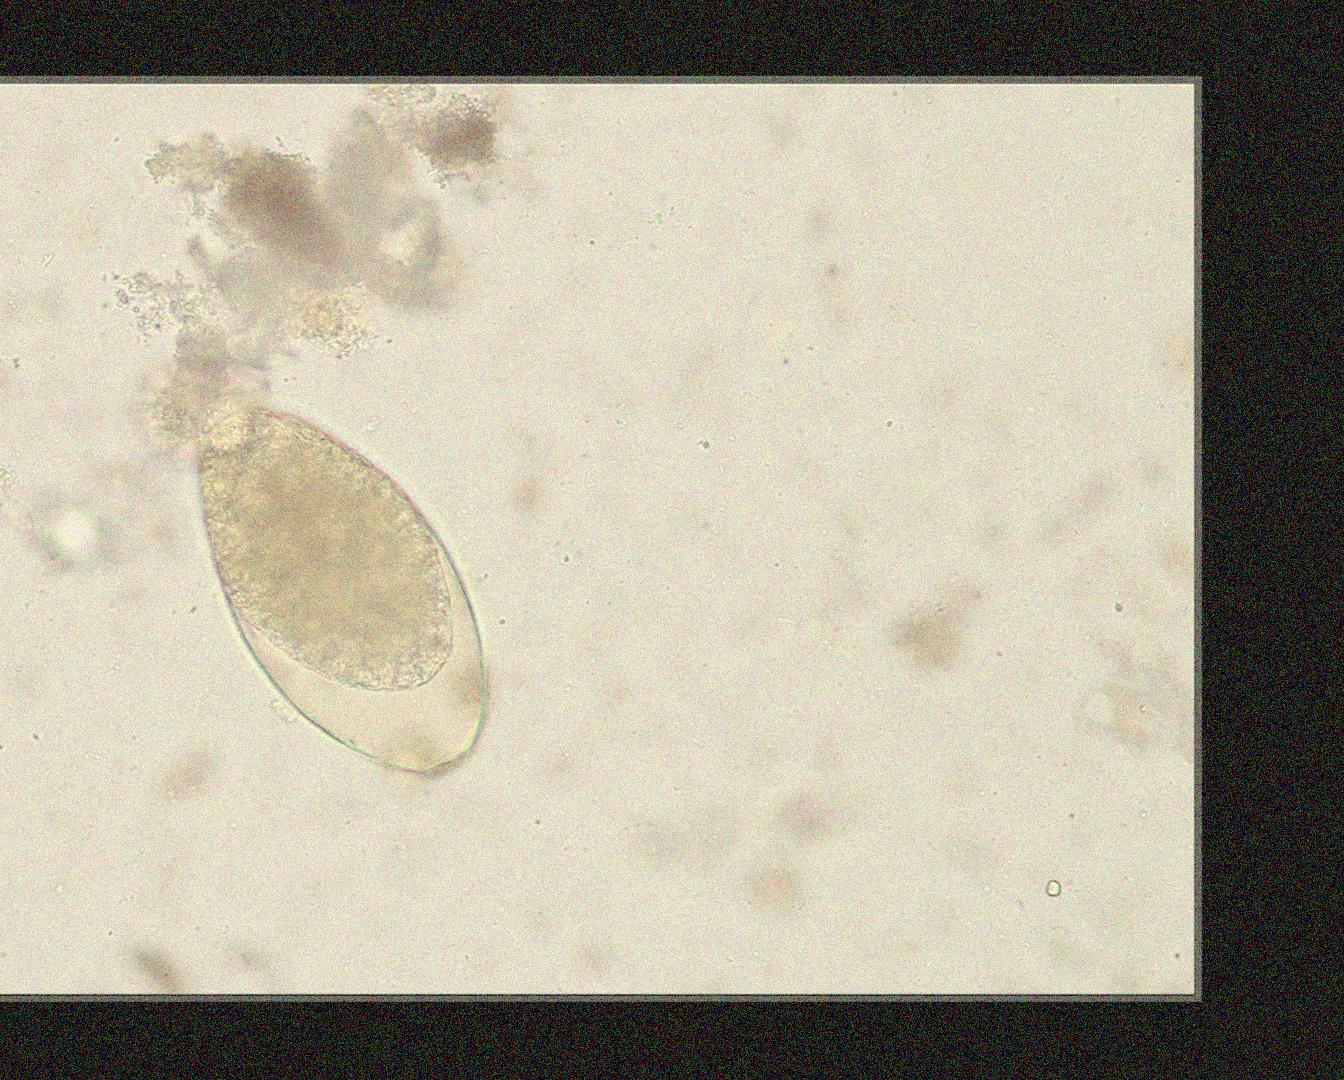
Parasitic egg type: Fasciolopsis buski